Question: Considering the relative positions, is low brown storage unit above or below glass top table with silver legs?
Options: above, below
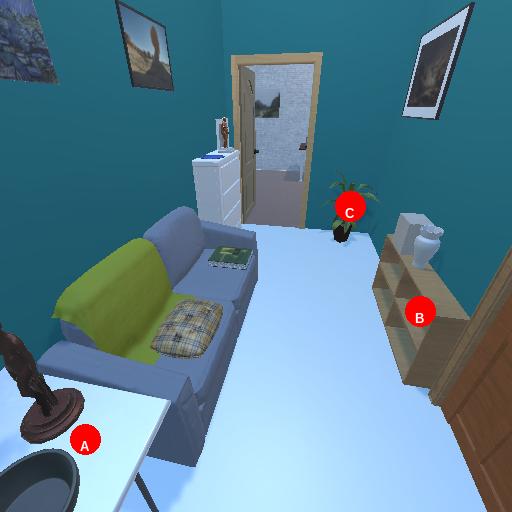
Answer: above